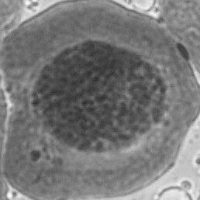
Label: prophase